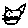
Label: cat